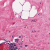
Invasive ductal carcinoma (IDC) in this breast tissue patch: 0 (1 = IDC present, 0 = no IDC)